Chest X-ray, PA view. Patient: 16 years old, sex M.
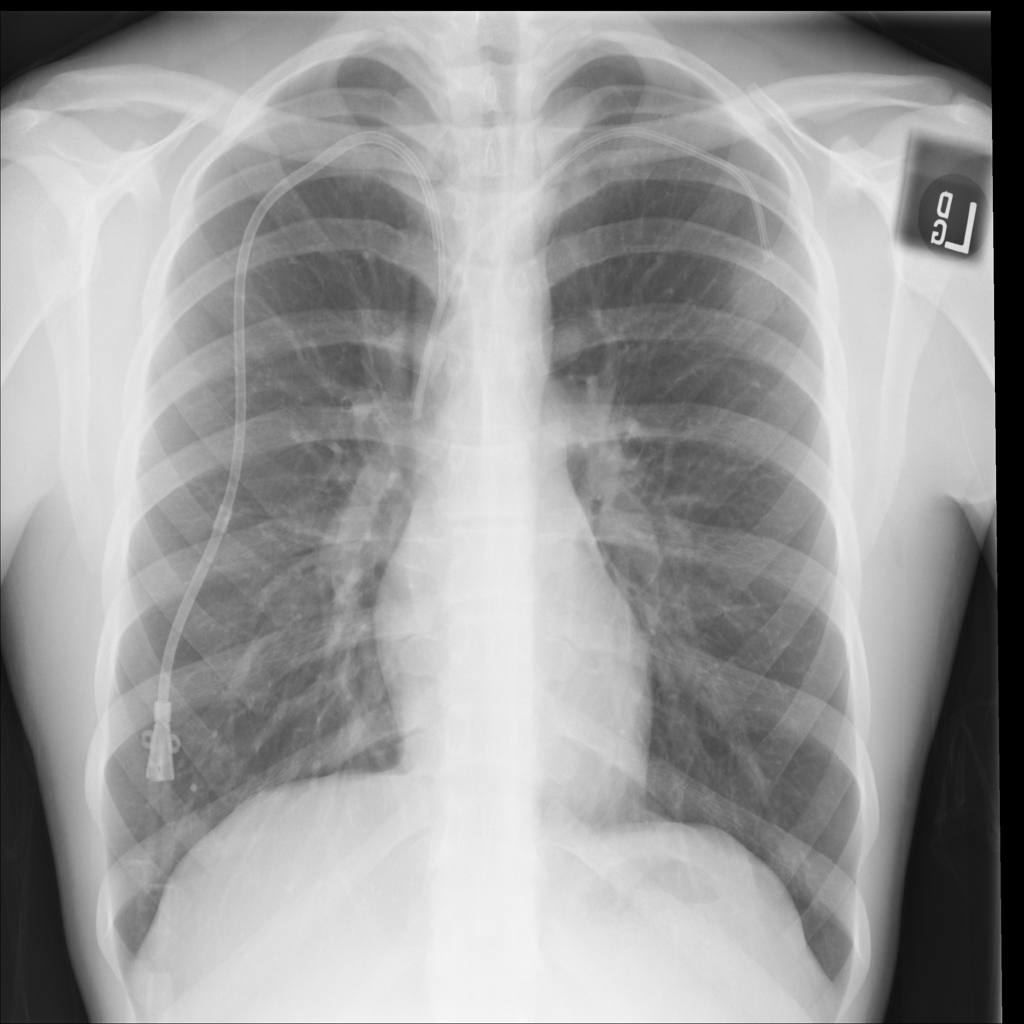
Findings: No Finding